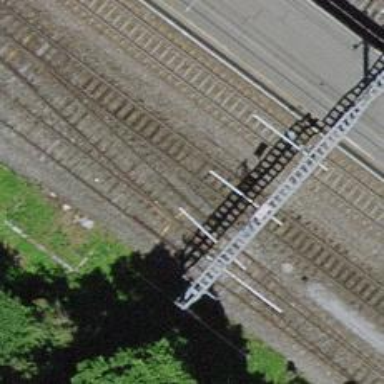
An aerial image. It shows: Single-track electrified railway with contact line. It is spur line for service.